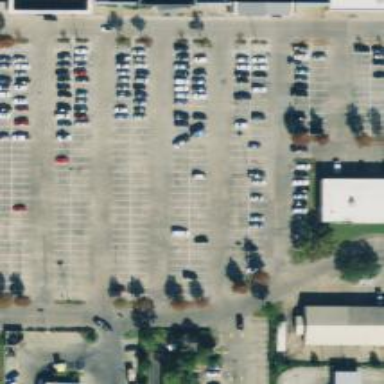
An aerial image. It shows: Parking space.